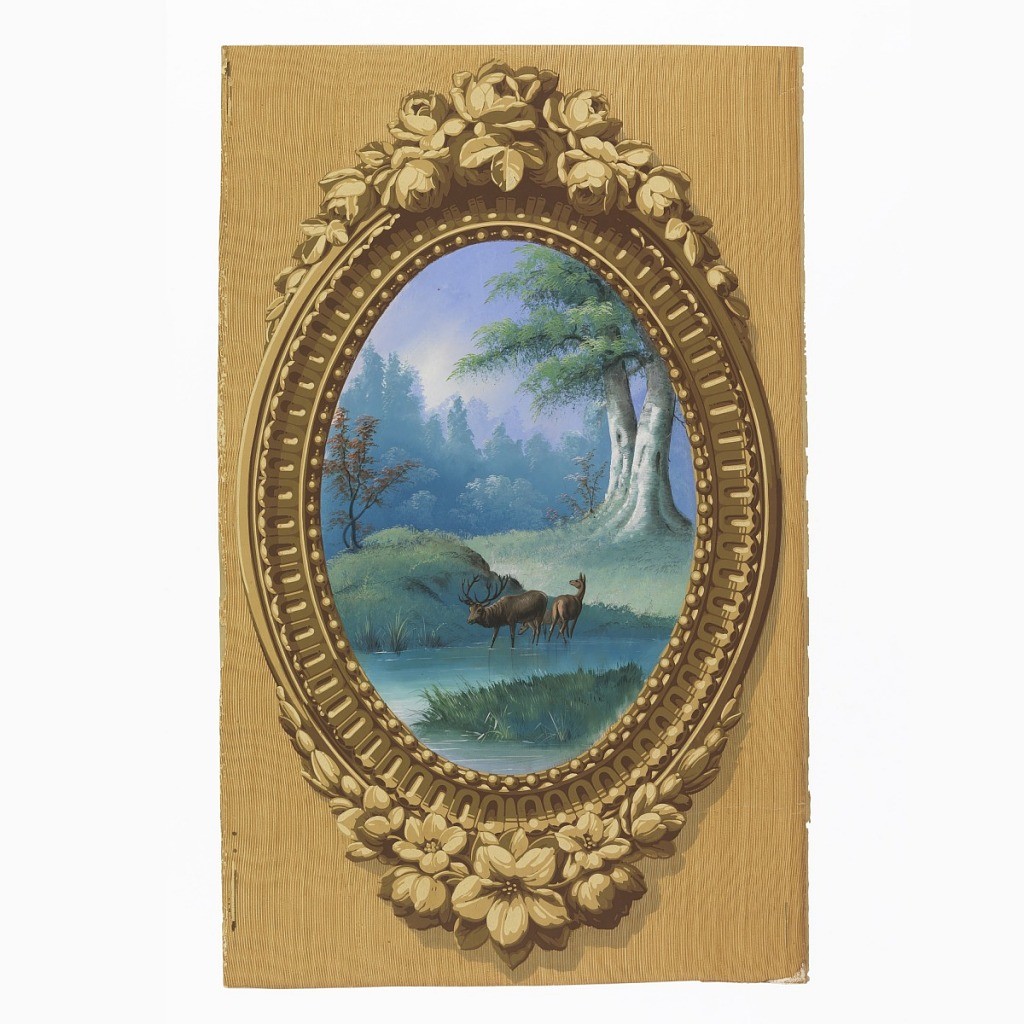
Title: Decorative panel
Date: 1850–60
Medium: Block printed and hand painted on a combed background
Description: Vertical rectangle. Simulation of elaborately carved oval wood frame, brought to the rectangle by simulated surface of graining. Enclosed in the frame is a painted representation of foliage and two deer.